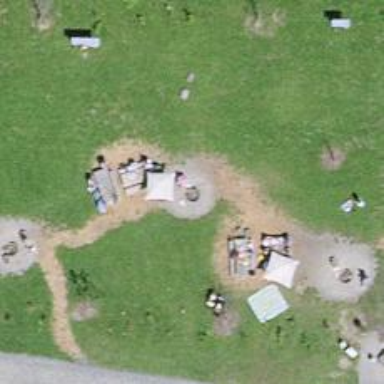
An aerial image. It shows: Picnic site with barbecue facilities available.